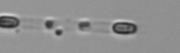
Label: Skeletonema